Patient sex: M
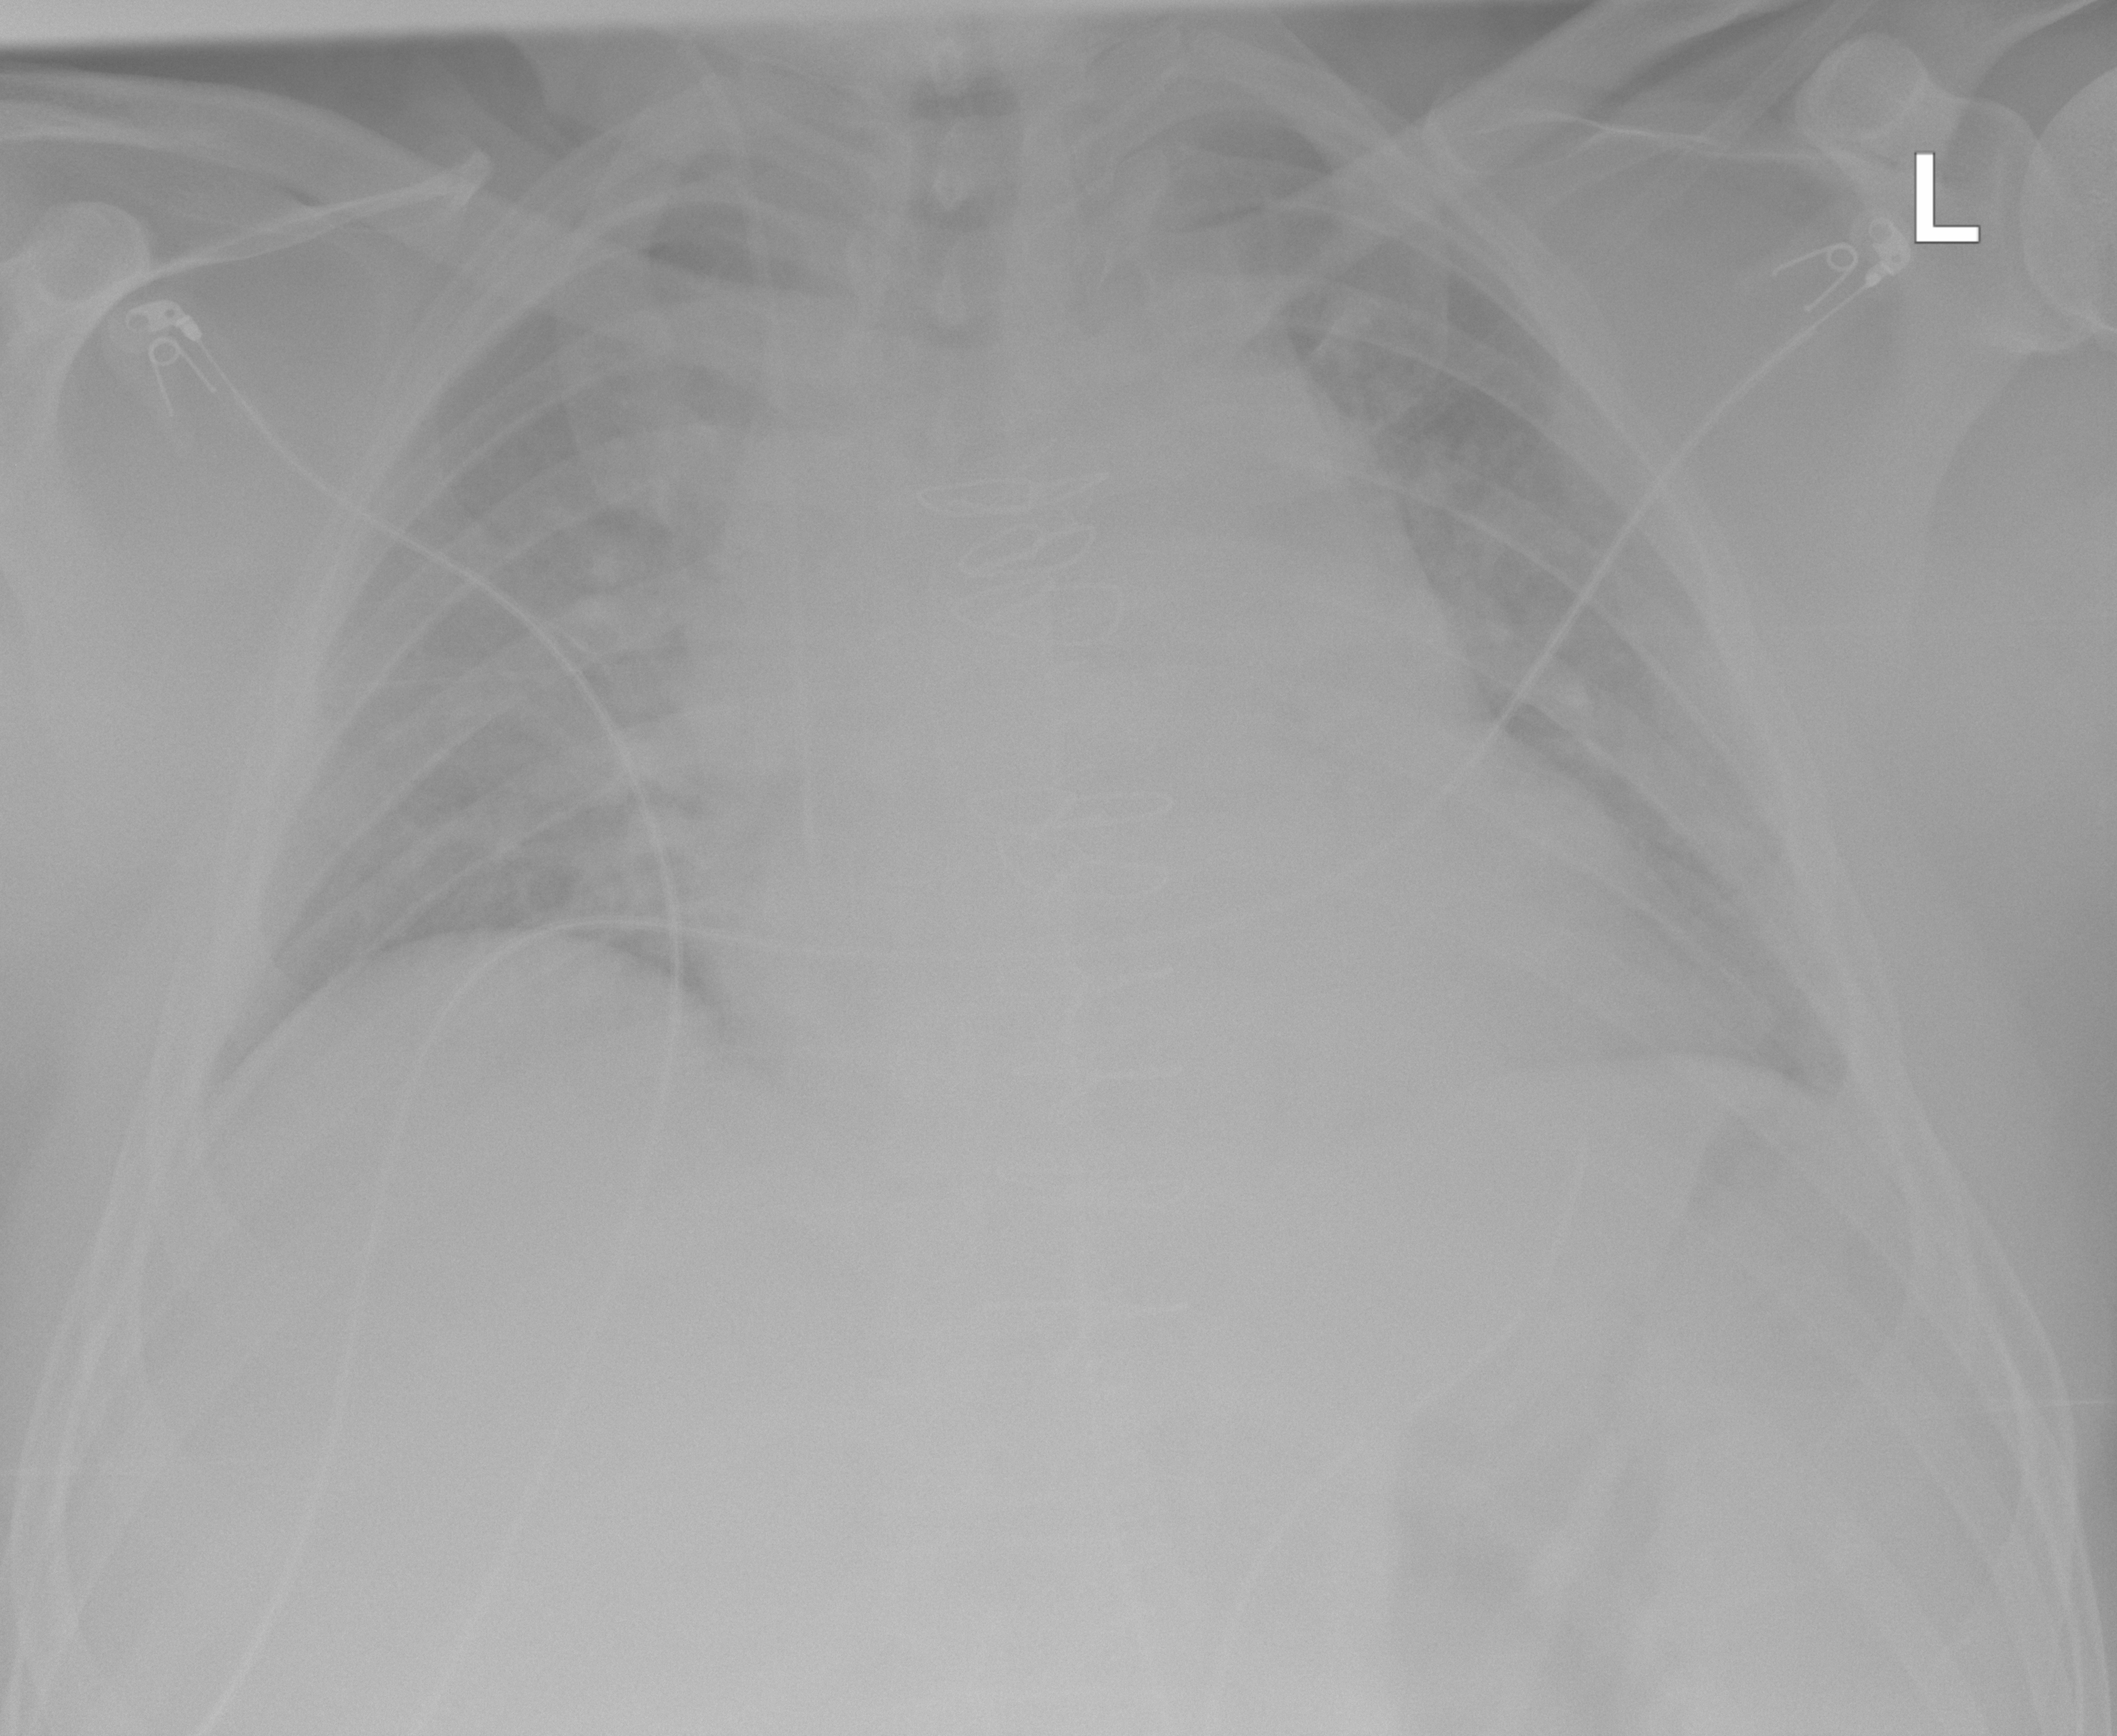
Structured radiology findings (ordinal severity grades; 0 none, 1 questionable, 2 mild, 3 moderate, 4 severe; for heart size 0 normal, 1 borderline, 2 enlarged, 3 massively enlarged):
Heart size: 2
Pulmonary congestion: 2
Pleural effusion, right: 0
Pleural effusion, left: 2
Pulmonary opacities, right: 2
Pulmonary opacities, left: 2
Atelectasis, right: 2
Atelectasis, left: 2